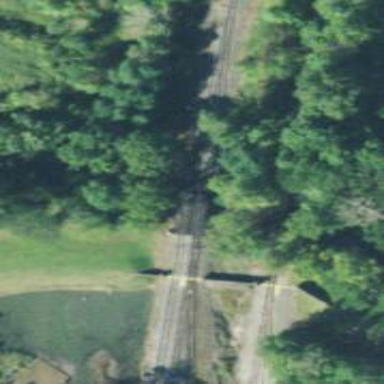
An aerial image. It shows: Railway bridge over siding rail track.